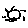
Label: sun